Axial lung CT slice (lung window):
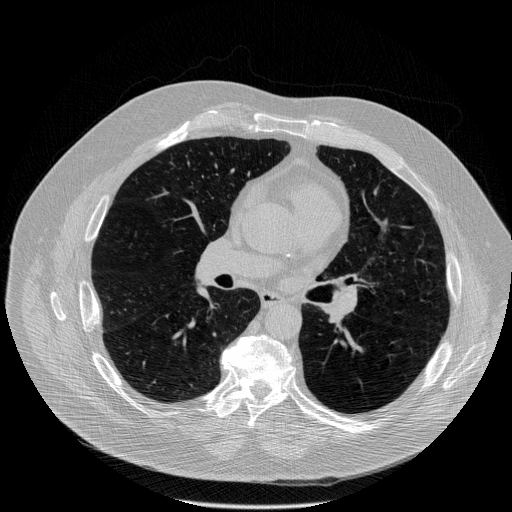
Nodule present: no